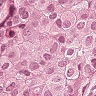
Metastatic tissue present: yes